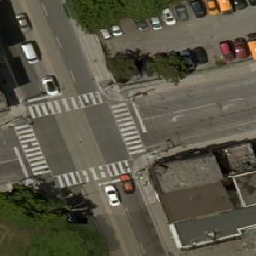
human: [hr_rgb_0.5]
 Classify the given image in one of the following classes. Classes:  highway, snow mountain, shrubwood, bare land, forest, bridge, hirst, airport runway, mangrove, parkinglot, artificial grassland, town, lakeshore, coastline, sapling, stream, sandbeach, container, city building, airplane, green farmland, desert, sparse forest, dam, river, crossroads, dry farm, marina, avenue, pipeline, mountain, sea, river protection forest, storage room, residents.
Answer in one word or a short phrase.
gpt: crossroads